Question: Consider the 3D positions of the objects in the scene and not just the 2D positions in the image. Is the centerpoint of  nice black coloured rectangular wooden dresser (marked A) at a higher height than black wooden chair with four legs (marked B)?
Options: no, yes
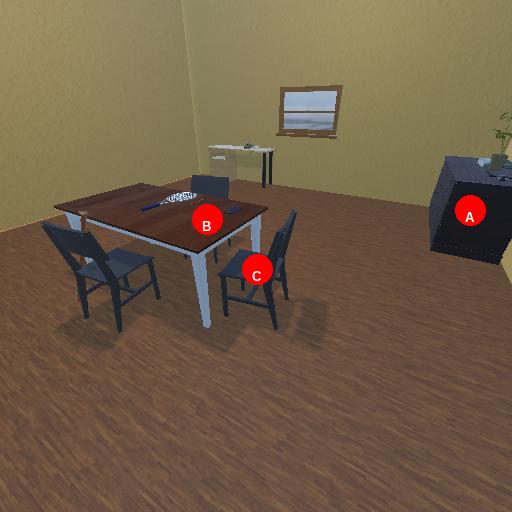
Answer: no